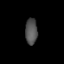
Tissue: lung
Cell type: Endothelial cells
Senescence score: 0.652
Nuclear area (px): 312
Mean DAPI intensity: 81.128